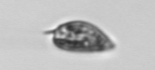
Label: Prorocentrum_triestinum